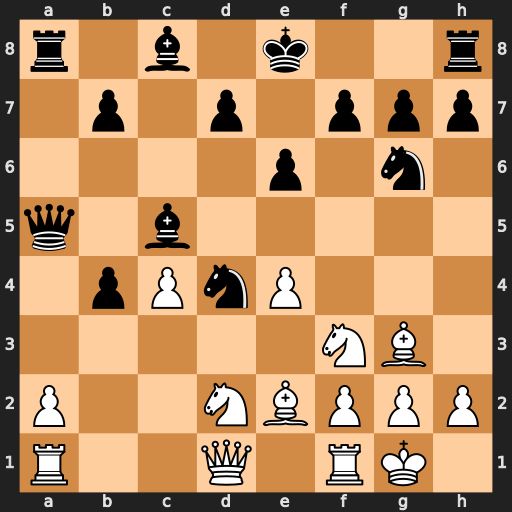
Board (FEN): r1b1k2r/1p1p1ppp/4p1n1/q1b5/1pPnP3/5NB1/P2NBPPP/R2Q1RK1
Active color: w
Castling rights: kq
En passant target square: -
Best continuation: Nxd4 Bxd4 Nb3 Bxa1 Nxa5